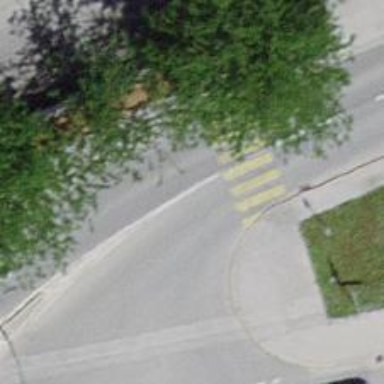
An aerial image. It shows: Residential road with asphalt surface. There are sidewalks on both sides of the road.